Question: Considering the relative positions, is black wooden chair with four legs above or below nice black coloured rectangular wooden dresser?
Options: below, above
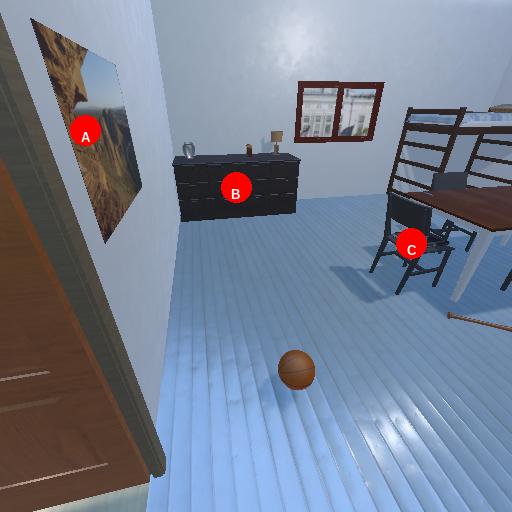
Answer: below